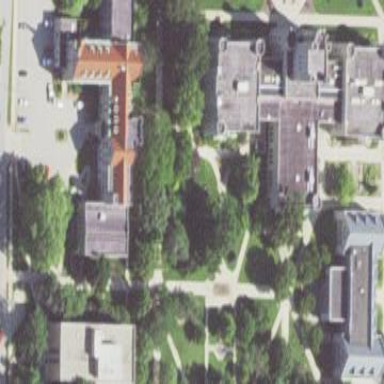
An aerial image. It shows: University building.